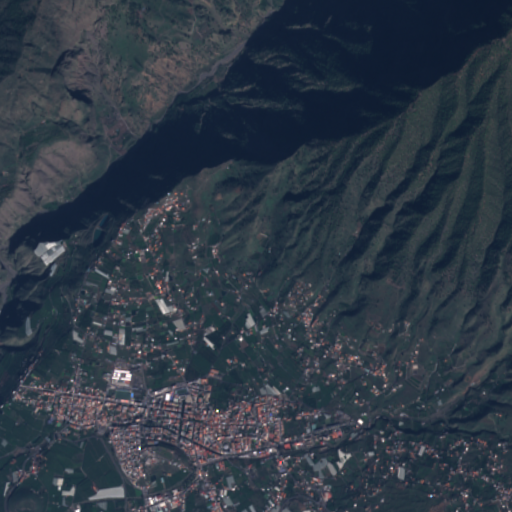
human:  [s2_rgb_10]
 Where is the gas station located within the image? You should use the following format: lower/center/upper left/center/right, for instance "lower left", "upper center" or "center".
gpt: The gas station is located in the lower left of the image.
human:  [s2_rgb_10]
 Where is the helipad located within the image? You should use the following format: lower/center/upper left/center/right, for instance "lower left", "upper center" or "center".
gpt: The helipad is located in the lower left of the image.
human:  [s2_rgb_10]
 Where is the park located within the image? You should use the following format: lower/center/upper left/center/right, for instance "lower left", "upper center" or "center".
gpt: The park is located in the lower of the image.
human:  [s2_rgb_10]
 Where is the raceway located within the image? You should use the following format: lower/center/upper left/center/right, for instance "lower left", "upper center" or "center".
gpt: The raceway is located in the lower left of the image.
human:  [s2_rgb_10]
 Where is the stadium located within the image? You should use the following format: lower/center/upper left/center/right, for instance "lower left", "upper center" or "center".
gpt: The stadium is located in the lower left of the image.
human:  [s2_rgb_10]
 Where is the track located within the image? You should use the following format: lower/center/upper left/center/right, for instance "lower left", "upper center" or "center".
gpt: The track is located in the lower center of the image.
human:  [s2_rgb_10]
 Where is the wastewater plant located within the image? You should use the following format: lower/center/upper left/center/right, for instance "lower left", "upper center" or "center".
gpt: The wastewater plant is located in the lower left of the image.
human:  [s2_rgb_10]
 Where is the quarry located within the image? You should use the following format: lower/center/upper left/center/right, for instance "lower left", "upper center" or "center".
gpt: There is no quarry in the image.